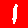
Digit: 1